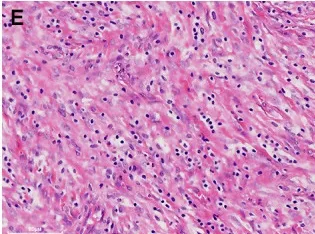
The mass generally exhibits a histologic structure of Castleman disease of hyaline-vascular type (HVCD). No distinctive nuclear atypia is perceived in these fields (E, F).
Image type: pathology (h&e)